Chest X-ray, PA view. Patient: 31 years old, sex M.
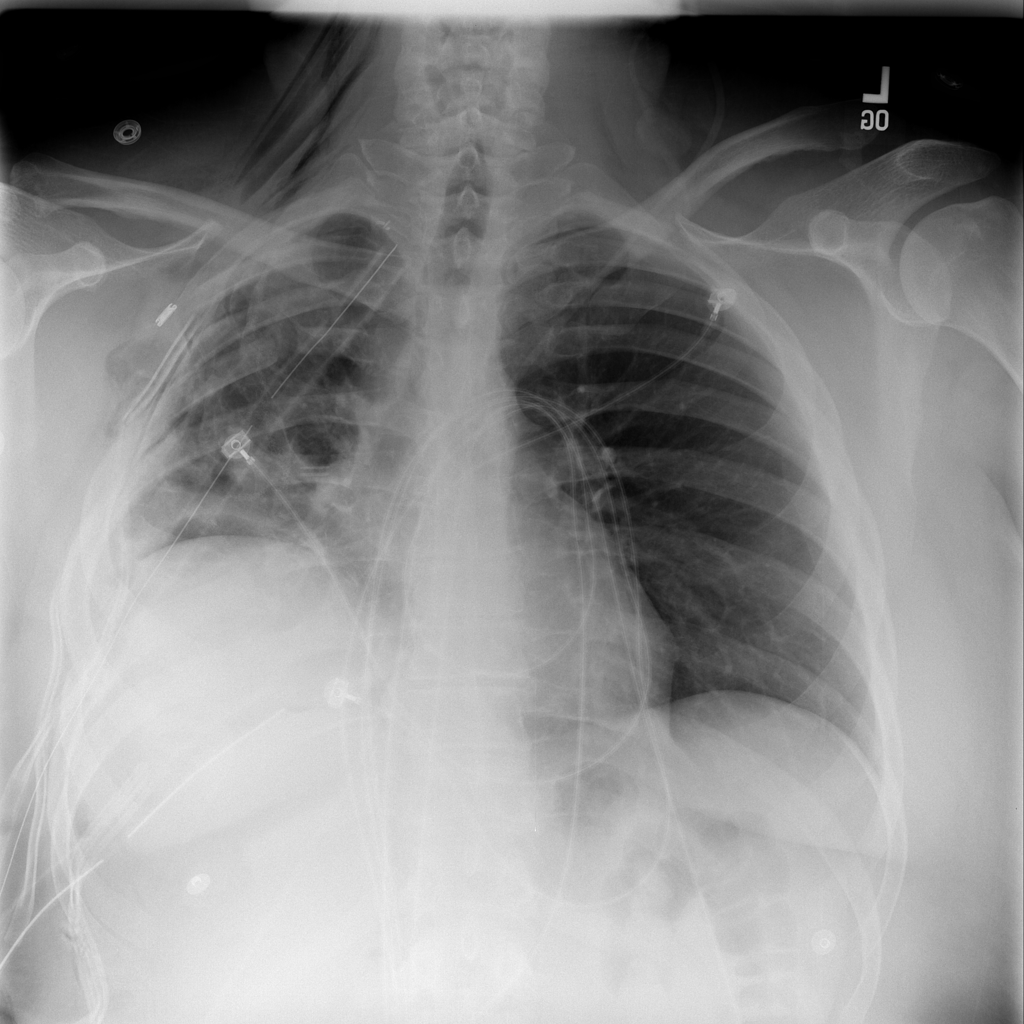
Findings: Emphysema, Infiltration, Pneumothorax